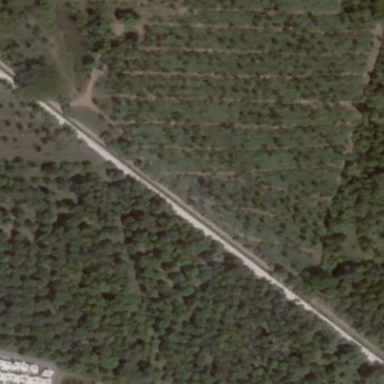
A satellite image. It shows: Orchard.